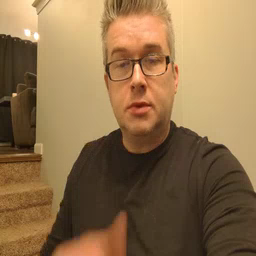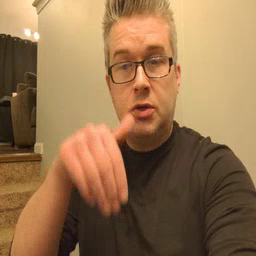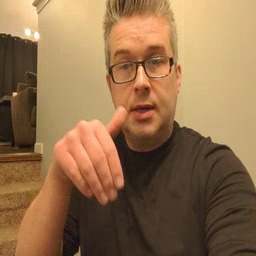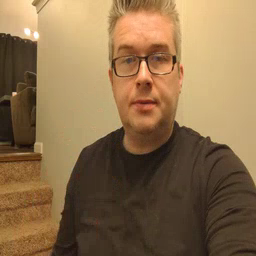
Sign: night